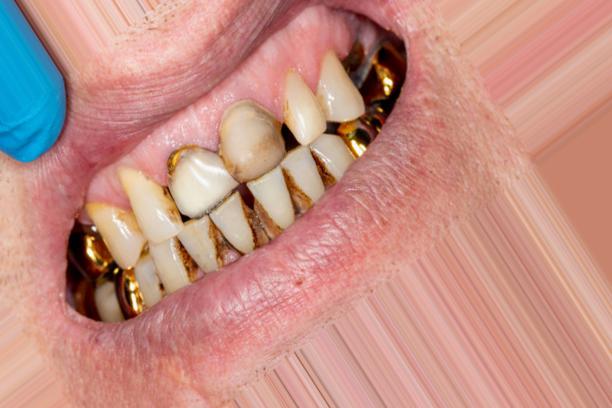
Condition: Caries